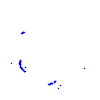
Particle: kaon